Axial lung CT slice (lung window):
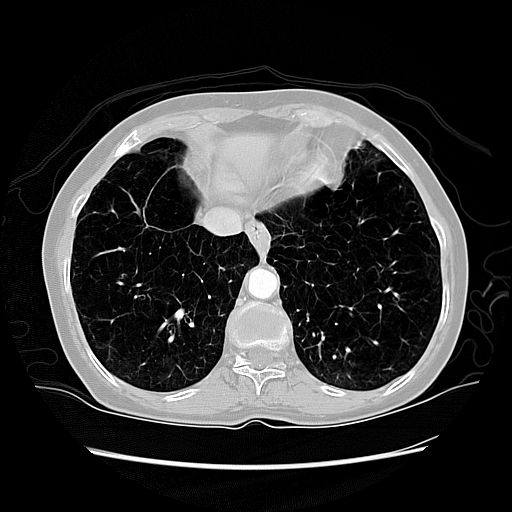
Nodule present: no